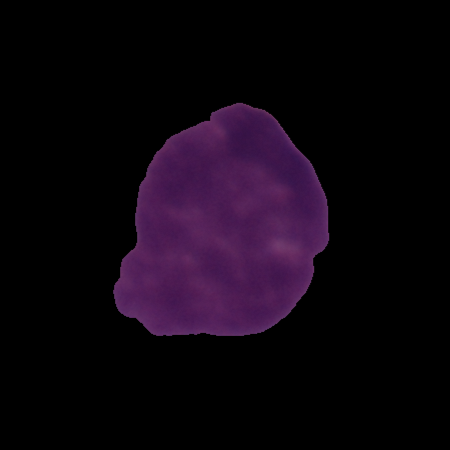
Label: cancer